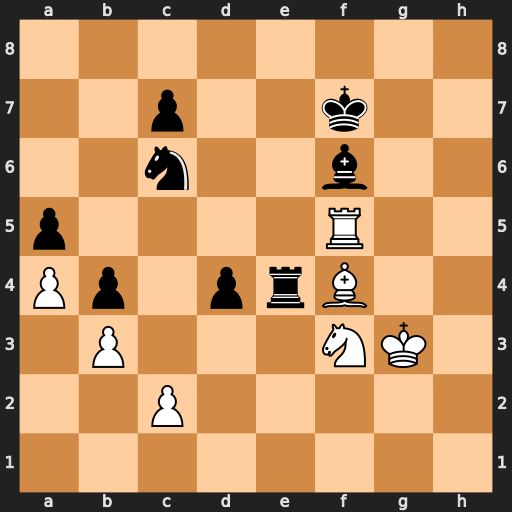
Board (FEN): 8/2p2k2/2n2b2/p4R2/Pp1prB2/1P3NK1/2P5/8
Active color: w
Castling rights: -
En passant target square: -
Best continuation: Ng5+ Kg6 Rxf6+ Kxf6 Nxe4+